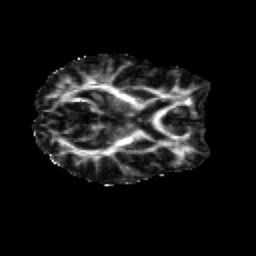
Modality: FA
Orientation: axial
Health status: healthy
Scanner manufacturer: siemens
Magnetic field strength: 3 T
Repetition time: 12 s
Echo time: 0.092 s